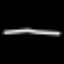
Label: line